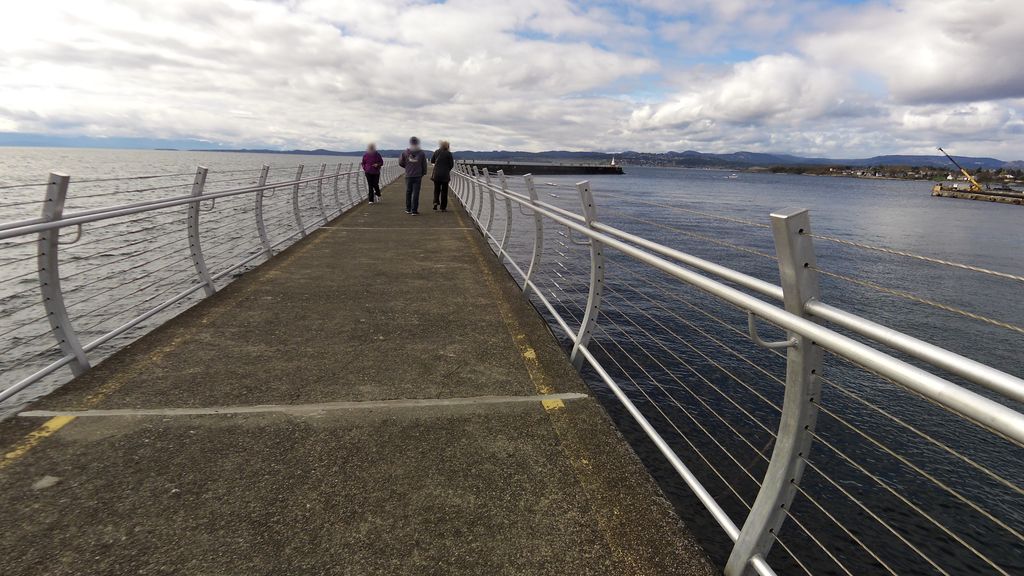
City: victoria